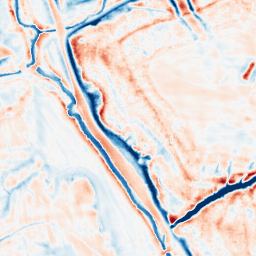
Category: edge_preserving
Decomposition family: bilateral
Decomposition parameters: d: 21
sigma_color: 75
sigma_space: 100
Upsampling method: sinc_blackman
Upsampling parameters: scale: 2
kernel_size: 4
Upsampling scale: 2